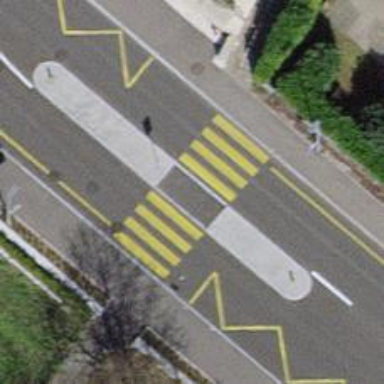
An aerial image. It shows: Uncontrolled zebra crossing with pedestrian island.